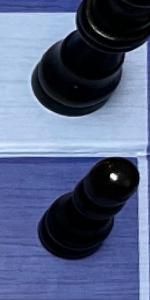
Label: Pawn_Black